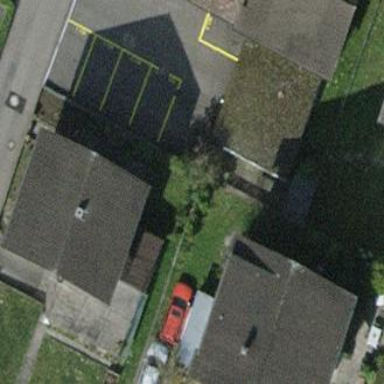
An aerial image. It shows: Detached building.